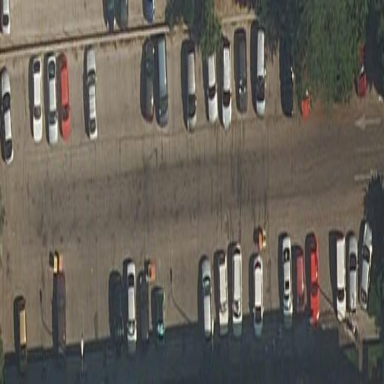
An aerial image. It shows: Parking area with surface.